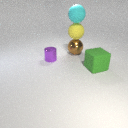
large brown metal sphere behind small purple metal cylinder